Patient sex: F
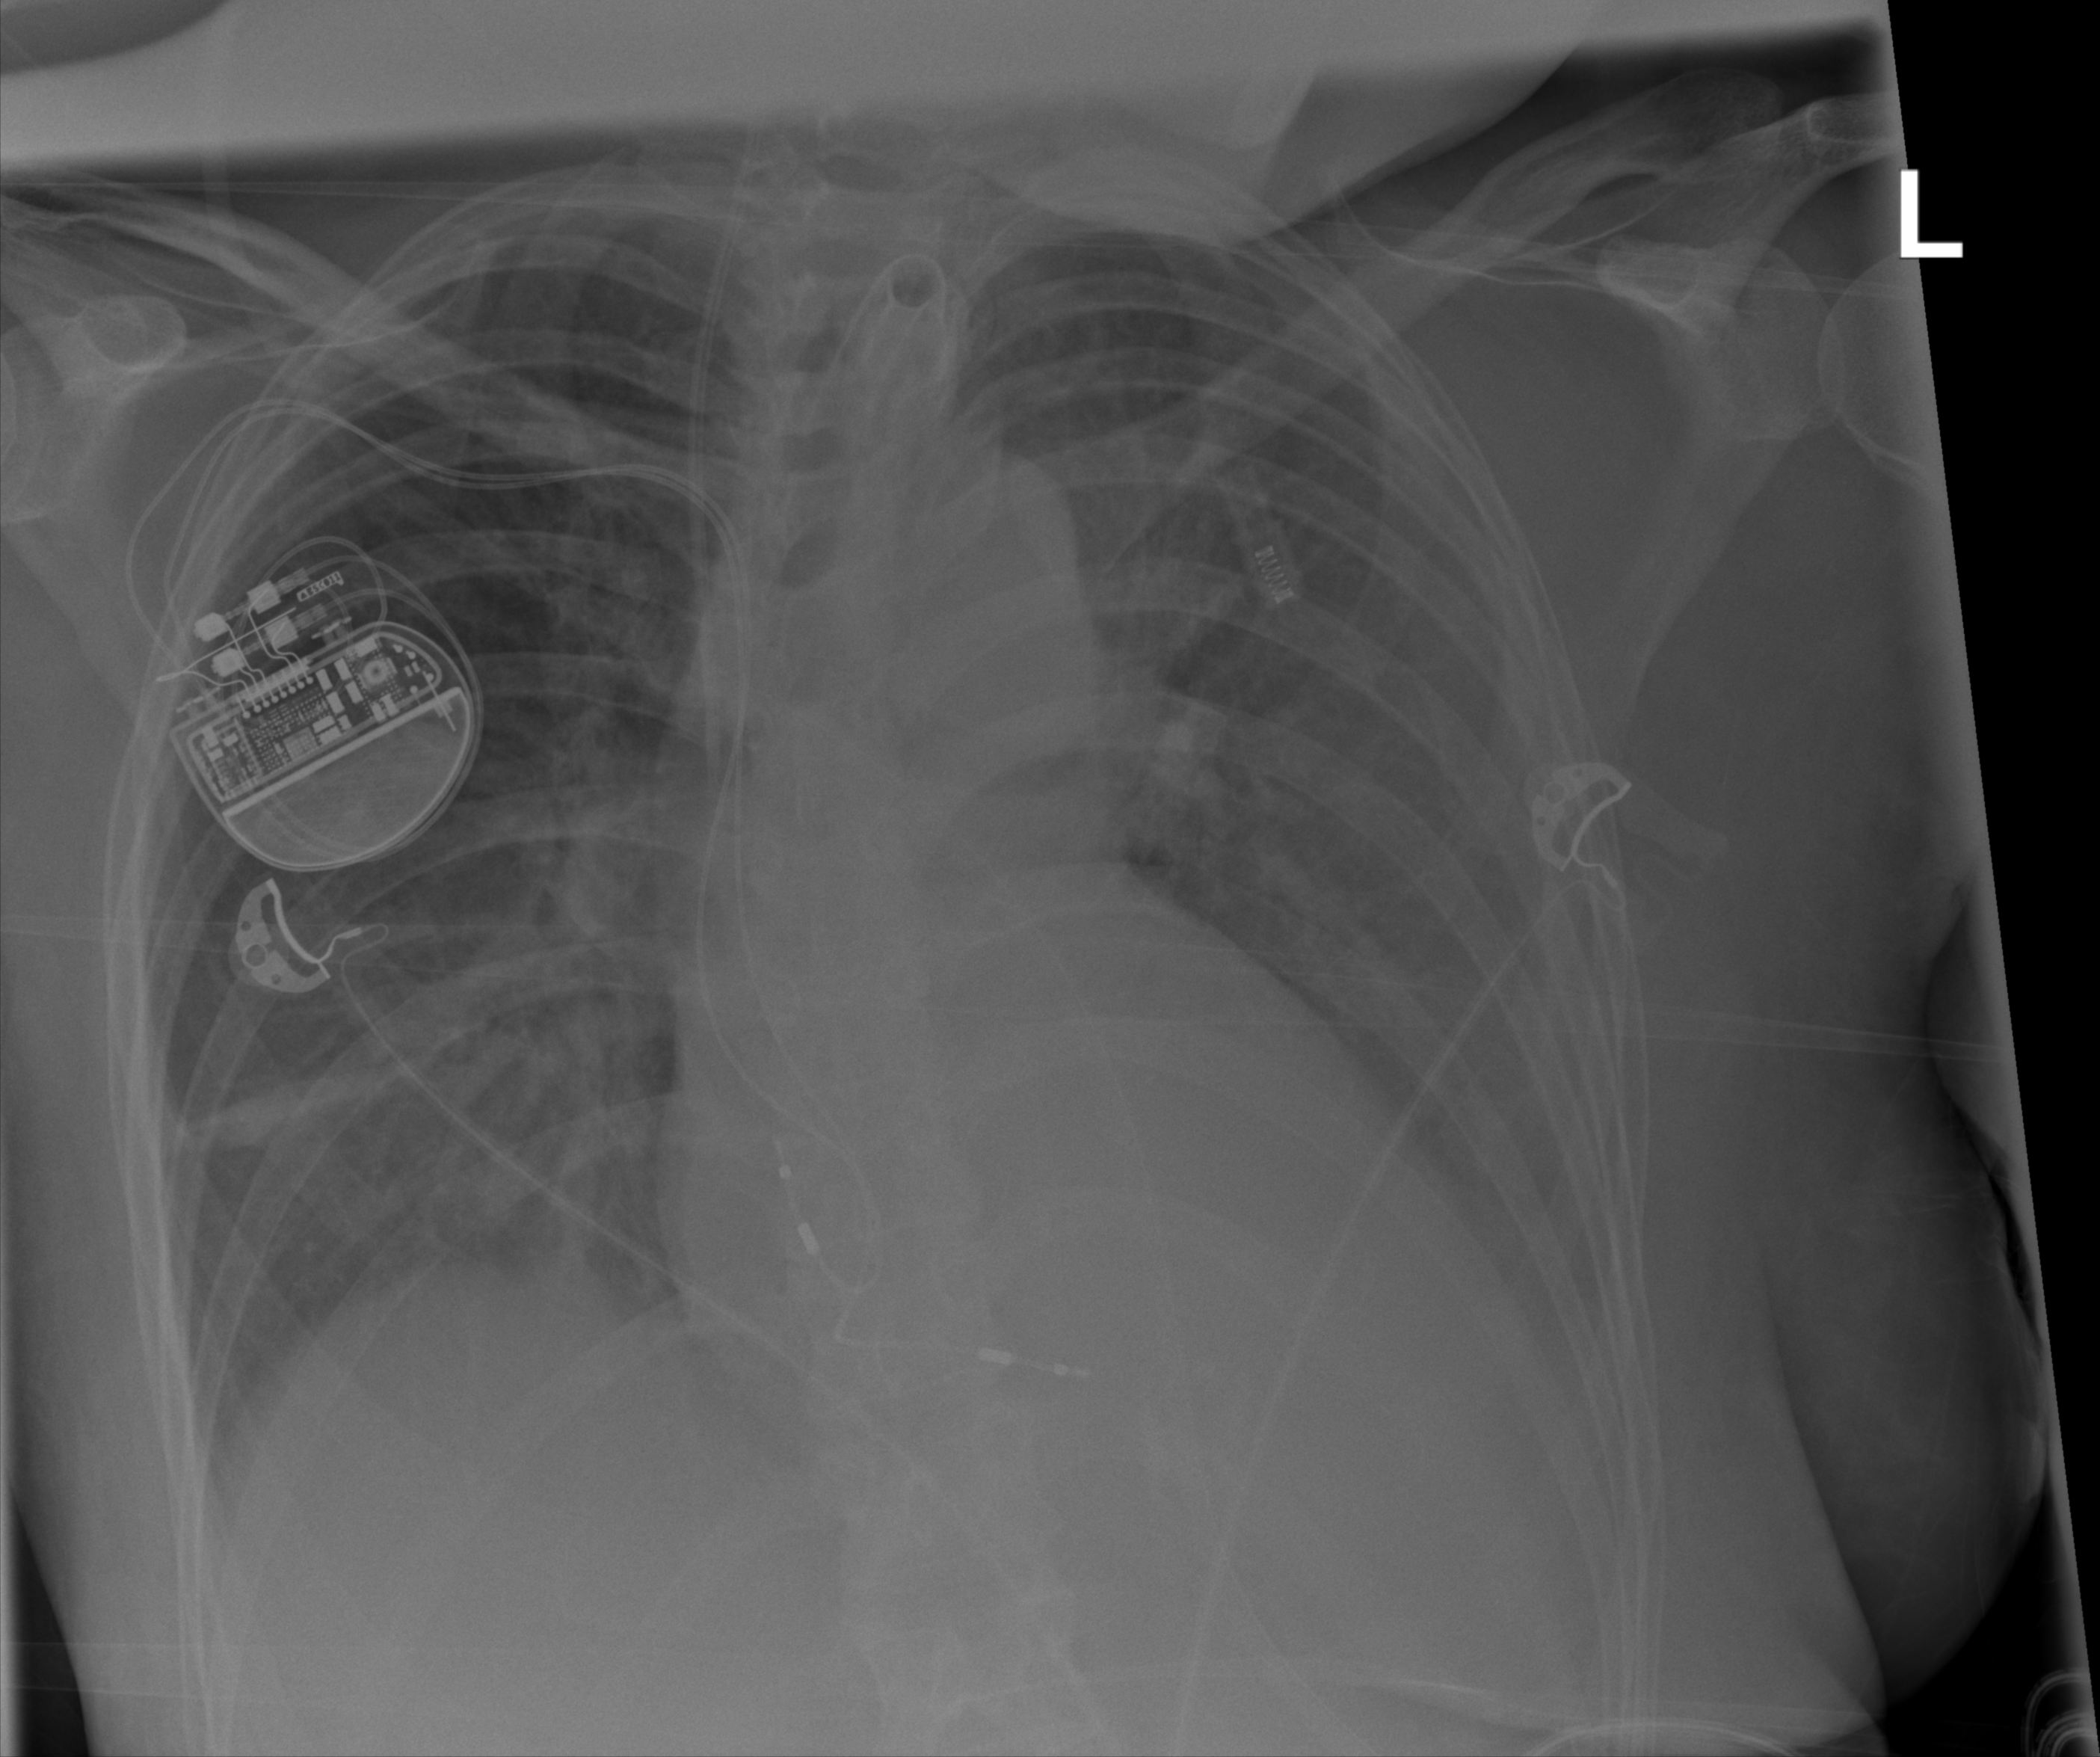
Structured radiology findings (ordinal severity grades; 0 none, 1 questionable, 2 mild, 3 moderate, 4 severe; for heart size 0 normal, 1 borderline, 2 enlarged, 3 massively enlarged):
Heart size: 0
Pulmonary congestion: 2
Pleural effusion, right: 1
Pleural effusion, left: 3
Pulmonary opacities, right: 0
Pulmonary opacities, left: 0
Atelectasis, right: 2
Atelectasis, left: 3